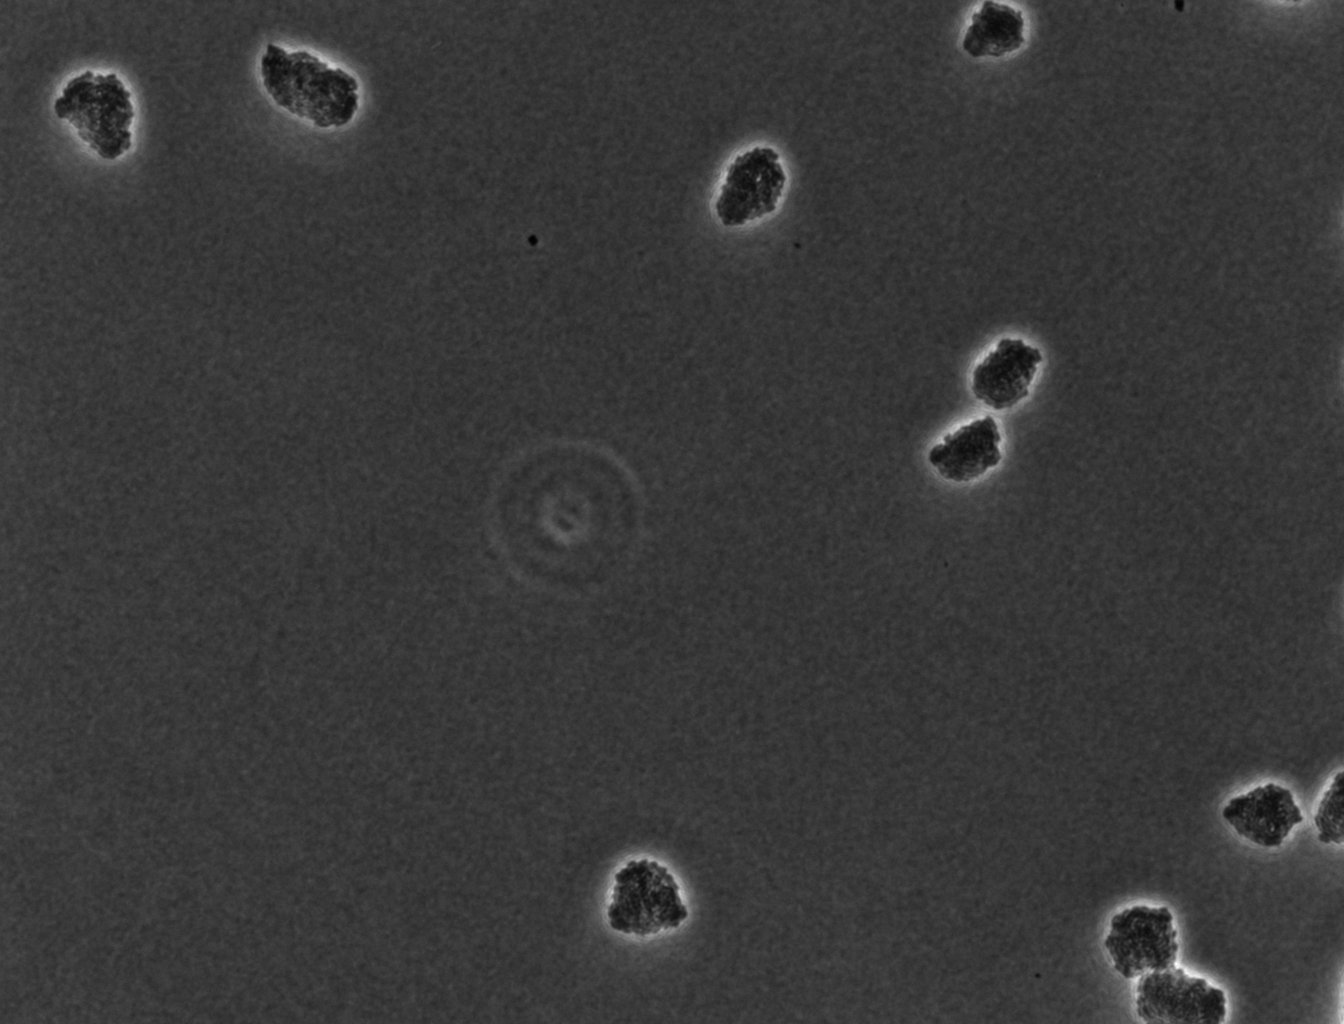
various_fewshot